Field crop: tomato
Growth stage: 1
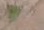
Species: solanum